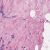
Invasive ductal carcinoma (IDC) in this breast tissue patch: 1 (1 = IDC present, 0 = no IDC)